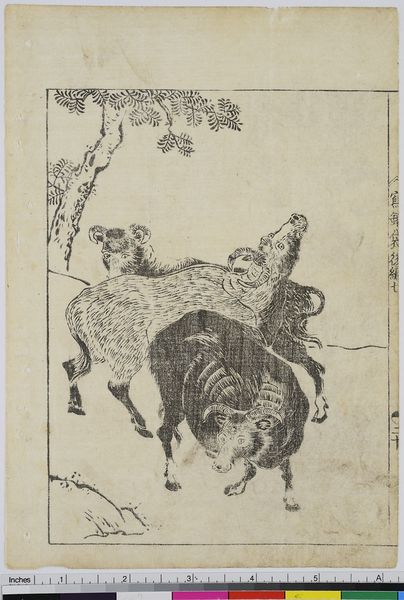
Künstler: Tachibana Morikuni
Standort: Hamburg
Institution: Museum für Kunst und Gewerbe Hamburg
Schlagwörter: baum, berg, blätter, weiß, schwarz, zeichnung, tiere, hügel, fell, holzschnitt, japan, papier, rind, tusche, tierbild, asien, druckgraphik, druckgrafik, hörner, zeit, ziegen, schwrzweiß, tiergruppe, rindvieh, rammbock, schwarzlinienschnitt, edo, reproduktionen, druckerzeugnisse, schwarzdruck, schwarzliniendruck, schwarzlinientechnik